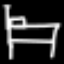
Label: bed